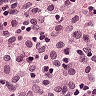
Metastatic tissue present: no